Question: I am working on an add-in for <URL> in that involves tabs. Tabs as in, what there is on the bottom of the screen just as in an excel sheet. For example, if you as a user would click on one of the tabs in excel the view will change to this newly clicked tab.

In the above picture, the tab "web interface" is currently selected. Now what happens in the code when the user clicks on one of the other tabs. Lets say the user clicks on "Program on user PC".
My question addresses anyone who has any Add-In developing experience. I would like to the that is fired as soon as the user clicks on one of the tabs such that I can respond properly on this event and prepare the view for the user.
I hope it is clear what I am trying to achieve. Thanks in advance!
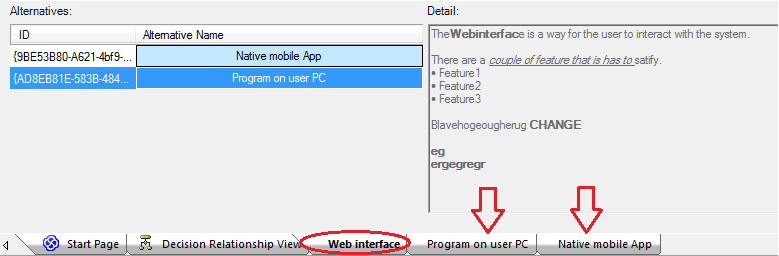
Answer: EA does not make raw Windows input events (keyboard, mouse) available to Add-Ins, but the Context Item event 'EA_OnTabChanged()' tells you when the user switches tabs. This sounds like what you're after.
The event includes the name of the tab being switched to, so you just need to match that to know if the event is for you.